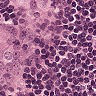
Metastatic tissue present: yes